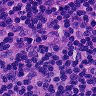
Metastatic tissue present: no